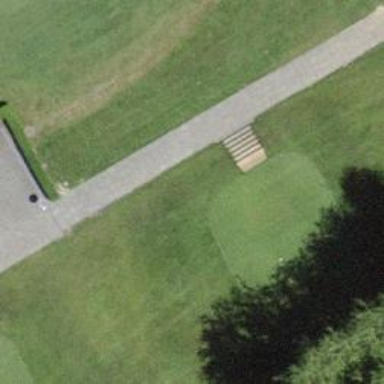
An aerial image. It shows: Golf tee.